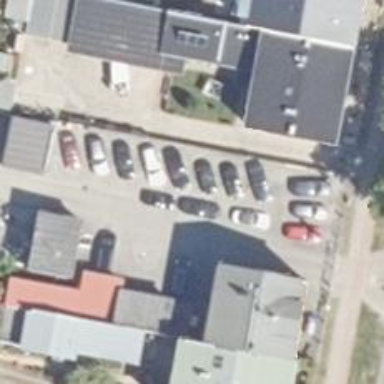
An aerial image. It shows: Shop that sells cars.